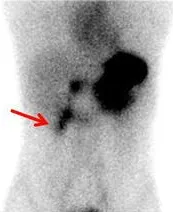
20 min.
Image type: radiology (scintigraphy)